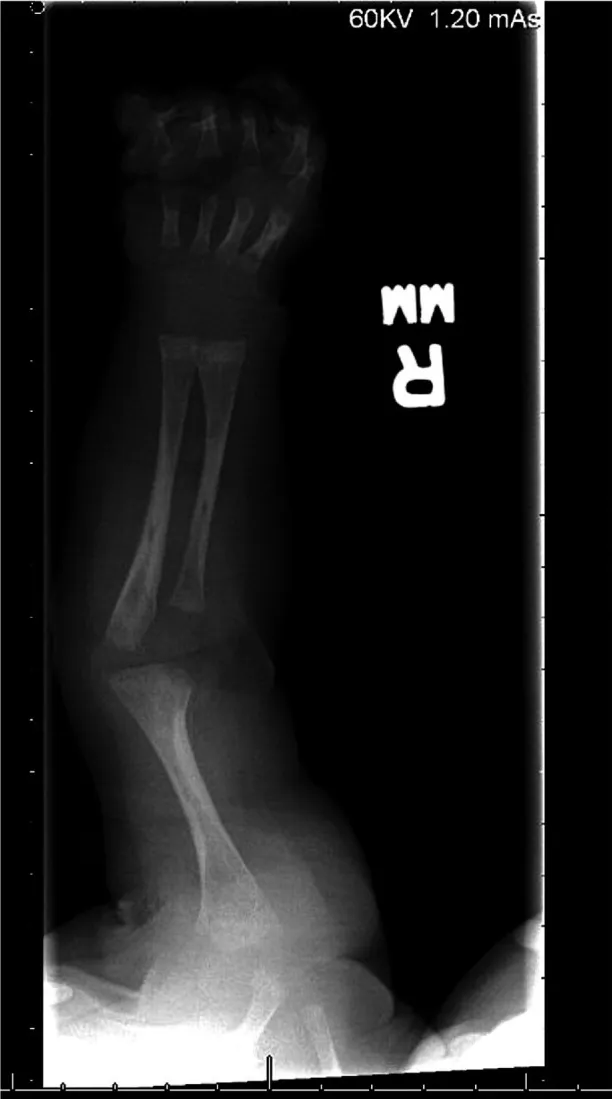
There is irregularity and bilateral widening of his proximal and distal humeral, radial, and ulnar metaphyses. Faint sclerotic metaphyseal bands within the metadiaphyses and metaphyses of the long bones is also observed. Mild cortical thickening is noted in the humeral diaphysis.
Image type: radiology (x_ray)